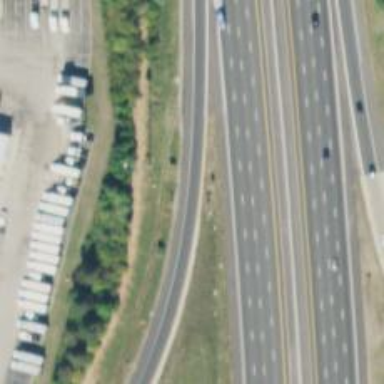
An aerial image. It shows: Motorway link with embankment beside it.